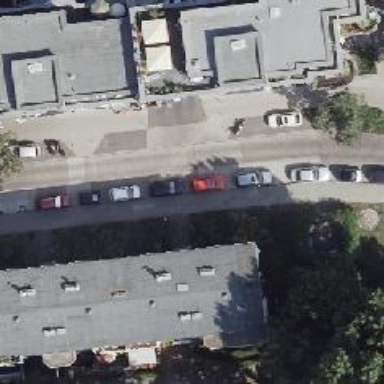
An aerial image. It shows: Service road with concrete surface. There is parallel parking lane on the left side.